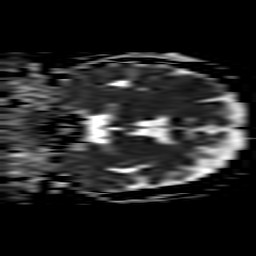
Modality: ADC
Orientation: coronal
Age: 56
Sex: female
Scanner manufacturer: philips
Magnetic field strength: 3 T
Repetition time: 3.334 s
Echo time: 0.076 s